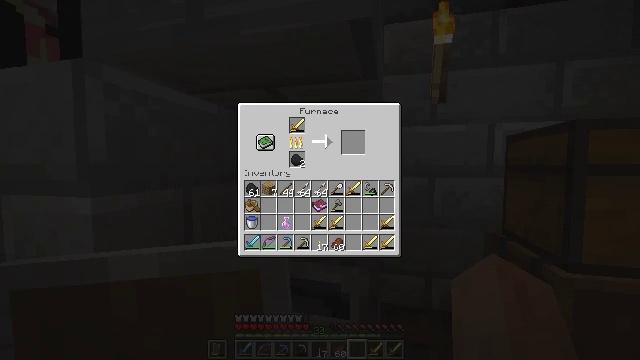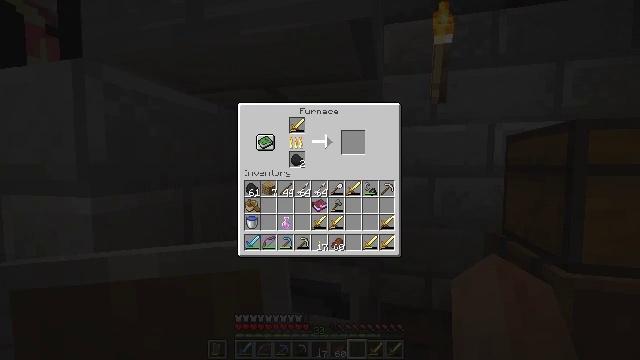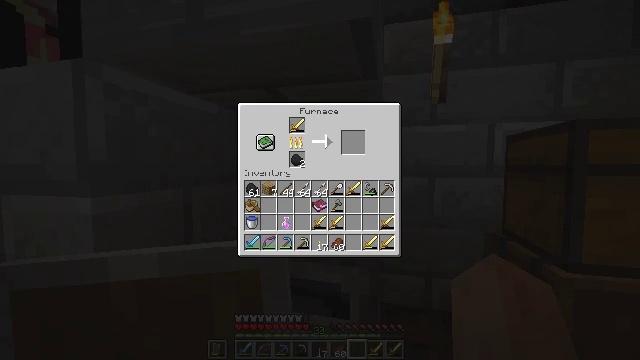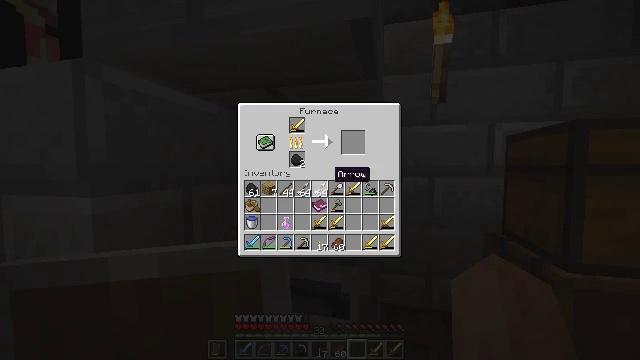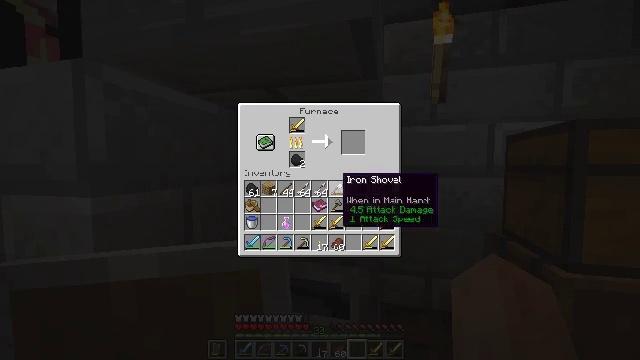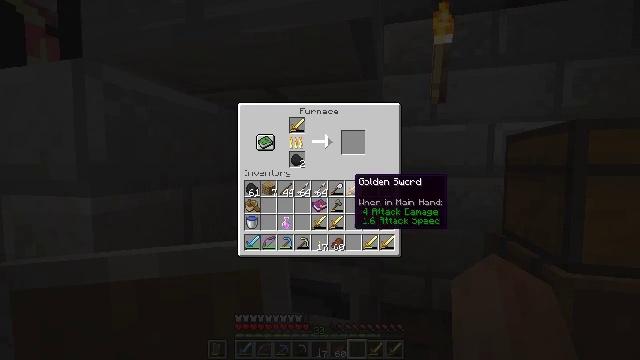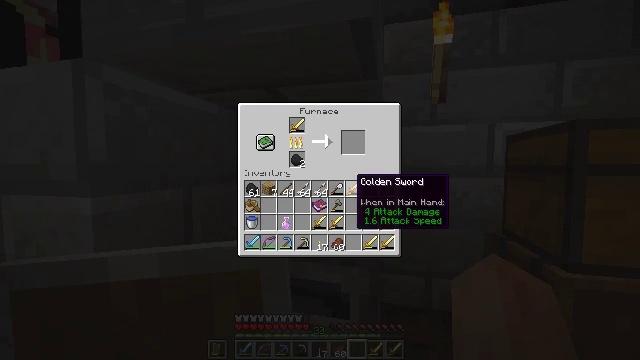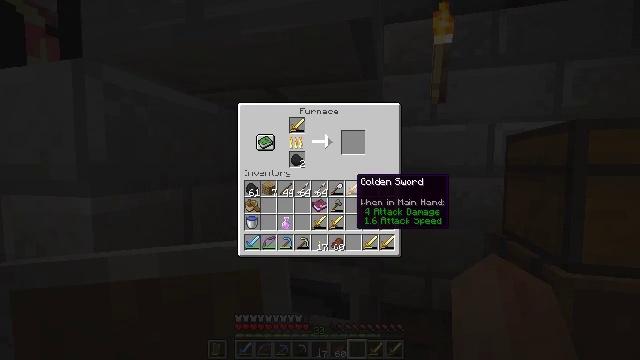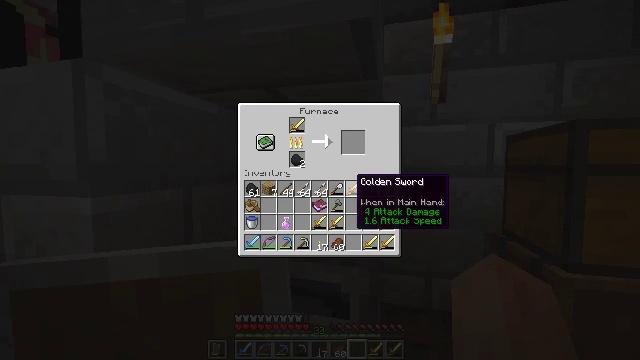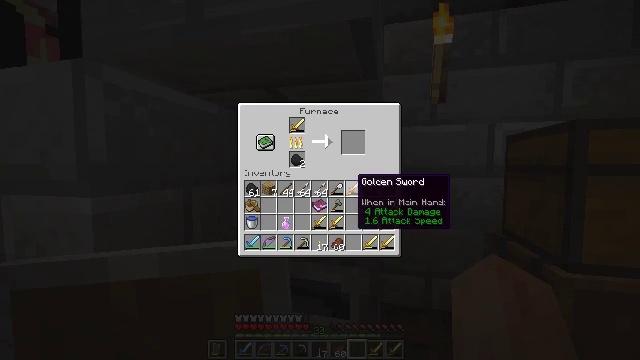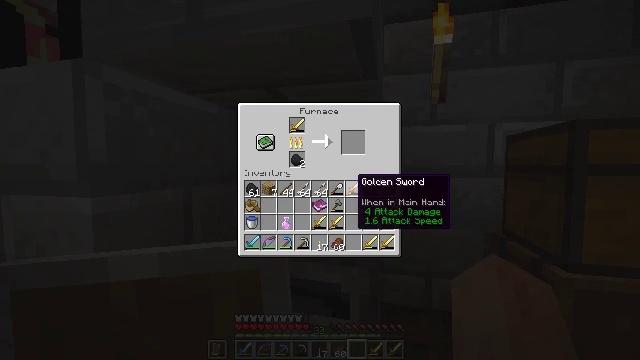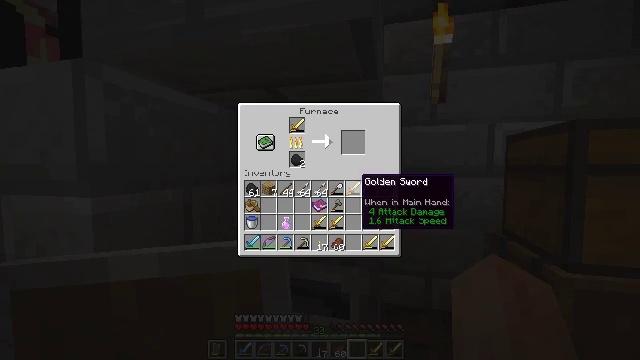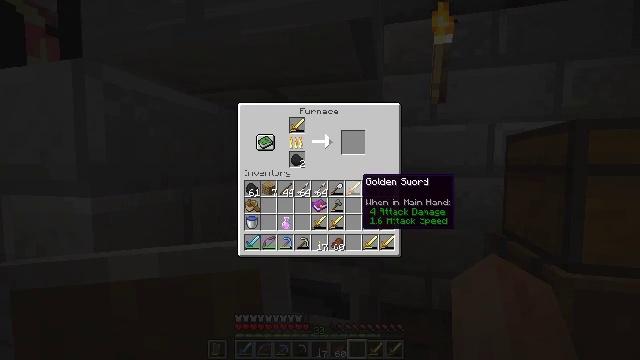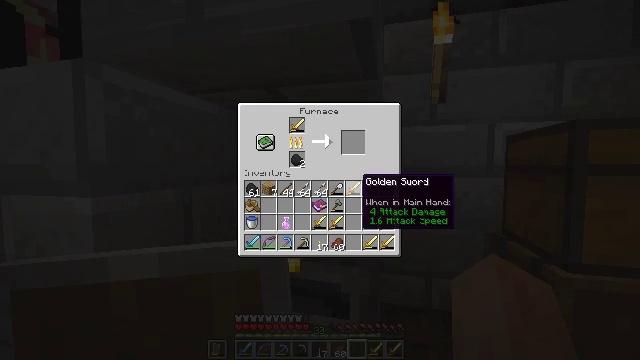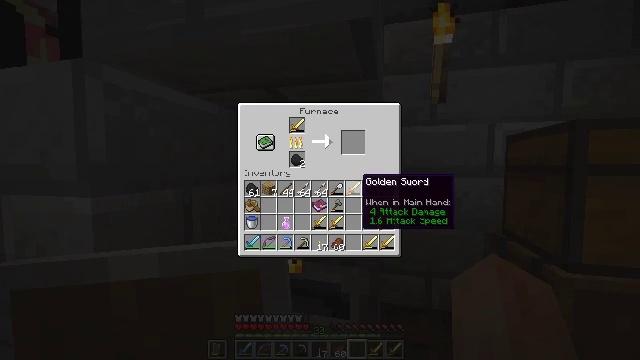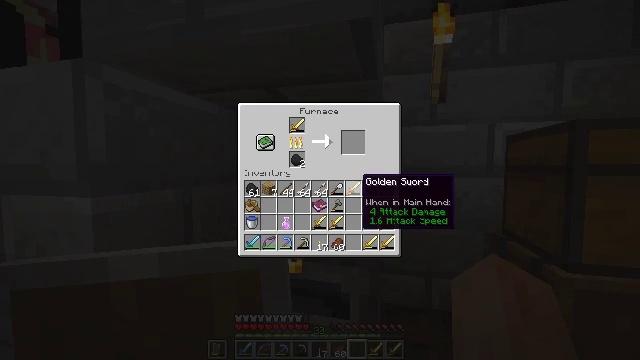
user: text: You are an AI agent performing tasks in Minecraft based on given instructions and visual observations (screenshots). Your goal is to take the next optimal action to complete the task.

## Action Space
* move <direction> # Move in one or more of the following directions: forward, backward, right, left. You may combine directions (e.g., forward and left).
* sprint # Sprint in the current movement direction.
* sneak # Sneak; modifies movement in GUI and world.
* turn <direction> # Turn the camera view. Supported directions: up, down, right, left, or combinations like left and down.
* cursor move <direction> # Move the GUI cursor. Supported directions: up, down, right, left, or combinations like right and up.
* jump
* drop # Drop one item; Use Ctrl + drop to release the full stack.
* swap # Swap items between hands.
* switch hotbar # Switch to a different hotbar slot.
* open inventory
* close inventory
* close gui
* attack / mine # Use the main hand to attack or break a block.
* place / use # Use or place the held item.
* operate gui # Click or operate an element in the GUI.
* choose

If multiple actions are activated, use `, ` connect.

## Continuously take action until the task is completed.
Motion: motion action
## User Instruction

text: craft item air
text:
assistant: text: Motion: no_op
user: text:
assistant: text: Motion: no_op
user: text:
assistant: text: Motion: no_op
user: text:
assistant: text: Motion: cursor move right
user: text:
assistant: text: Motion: cursor move right
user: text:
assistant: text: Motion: no_op
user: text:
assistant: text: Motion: no_op
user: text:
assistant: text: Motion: no_op
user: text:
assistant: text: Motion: no_op
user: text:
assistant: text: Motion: no_op
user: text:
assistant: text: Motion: no_op
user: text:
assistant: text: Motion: no_op
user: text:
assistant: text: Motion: no_op
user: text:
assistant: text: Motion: no_op
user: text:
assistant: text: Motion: no_op
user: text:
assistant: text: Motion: no_op
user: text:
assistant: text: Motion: no_op
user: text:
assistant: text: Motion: no_op
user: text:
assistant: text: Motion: no_op
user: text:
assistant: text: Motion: no_op
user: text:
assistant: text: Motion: no_op
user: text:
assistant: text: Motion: no_op
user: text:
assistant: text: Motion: no_op
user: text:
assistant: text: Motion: no_op
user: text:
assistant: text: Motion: no_op
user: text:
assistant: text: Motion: no_op
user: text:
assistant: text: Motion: no_op
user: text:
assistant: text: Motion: no_op
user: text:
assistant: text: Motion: no_op
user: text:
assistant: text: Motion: no_op